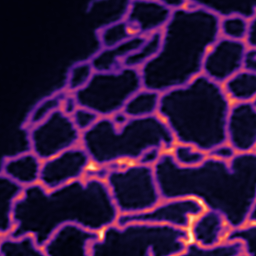
Label: Super-resolution ER image